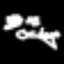
Label: octagon